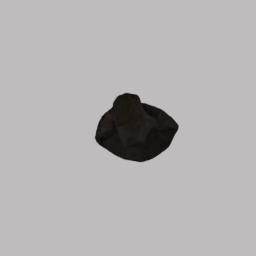
Label: nature